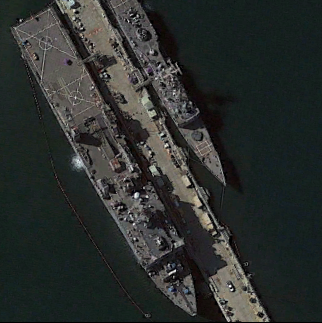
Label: combat